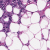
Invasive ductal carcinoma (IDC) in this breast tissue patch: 1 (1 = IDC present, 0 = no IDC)